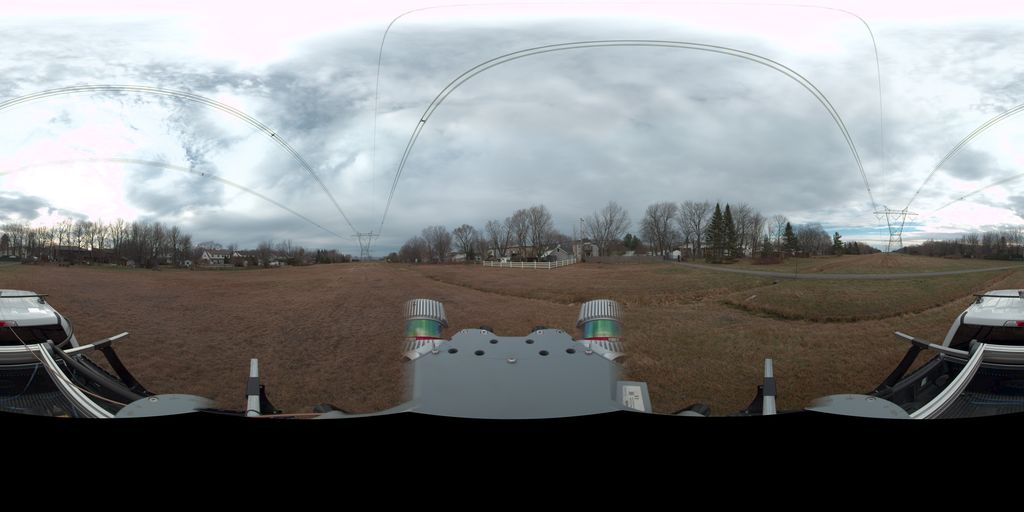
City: quebec_city